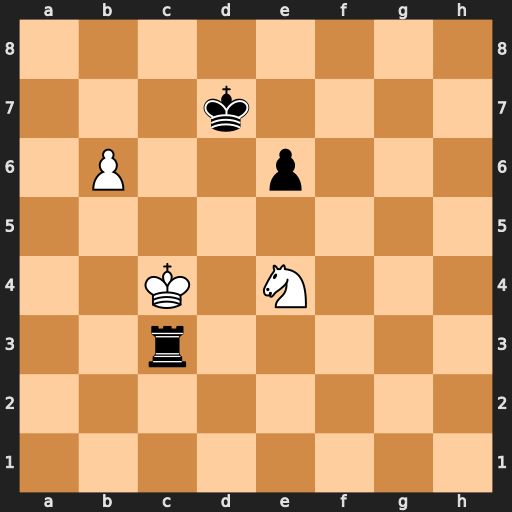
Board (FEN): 8/3k4/1P2p3/8/2K1N3/2r5/8/8
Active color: w
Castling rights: -
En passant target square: -
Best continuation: Nxc3 Kc6 Na4